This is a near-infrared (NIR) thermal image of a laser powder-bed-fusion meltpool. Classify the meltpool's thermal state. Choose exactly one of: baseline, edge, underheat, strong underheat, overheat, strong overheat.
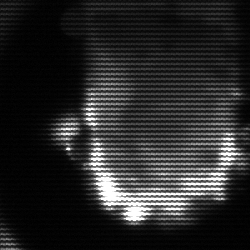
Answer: baseline